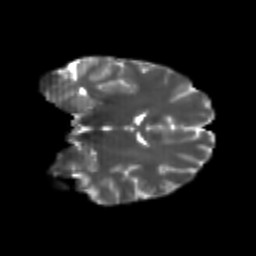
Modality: T2w
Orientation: coronal
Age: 21
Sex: male
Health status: healthy
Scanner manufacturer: philips
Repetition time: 7.389 s
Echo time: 0.08599 s